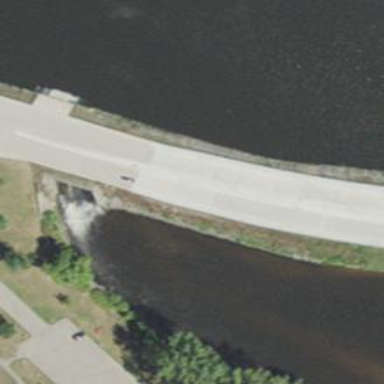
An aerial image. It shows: Dam across waterway.